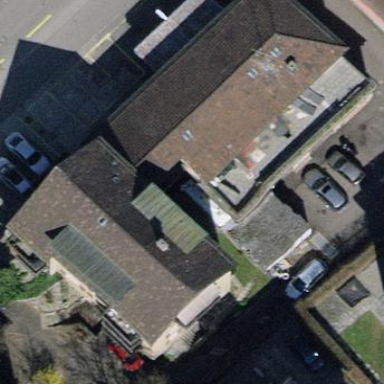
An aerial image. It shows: Building with tile roof.